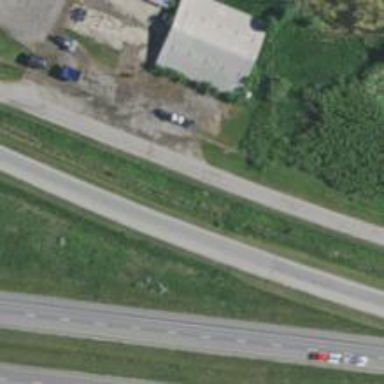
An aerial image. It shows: Trunk link highway.